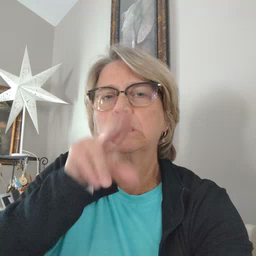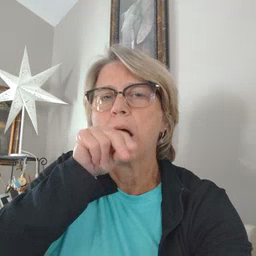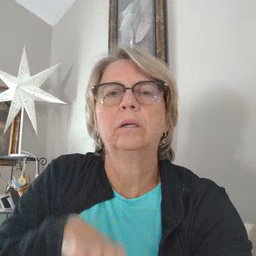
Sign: duck